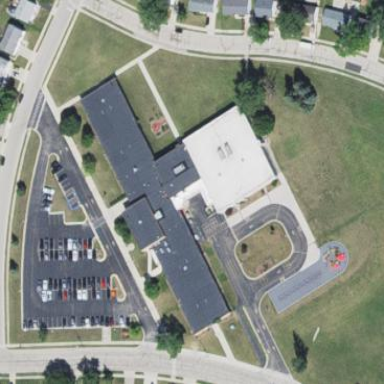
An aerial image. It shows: School used for education purposes.